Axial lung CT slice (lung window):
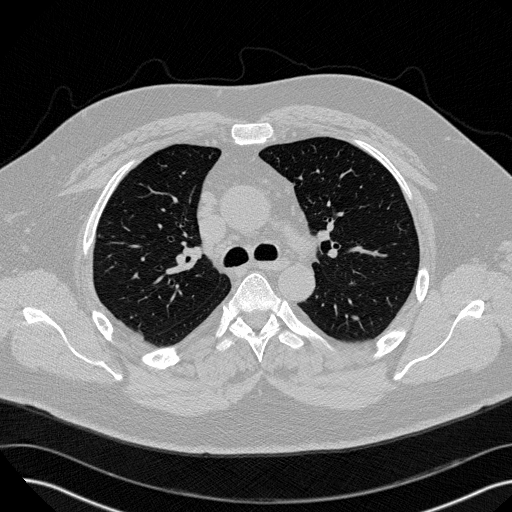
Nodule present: no